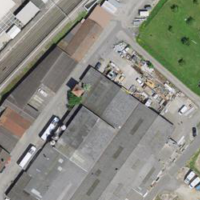
EUNIS habitat code: 54
Species observed at this site:
Silene nutans